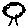
Label: tree